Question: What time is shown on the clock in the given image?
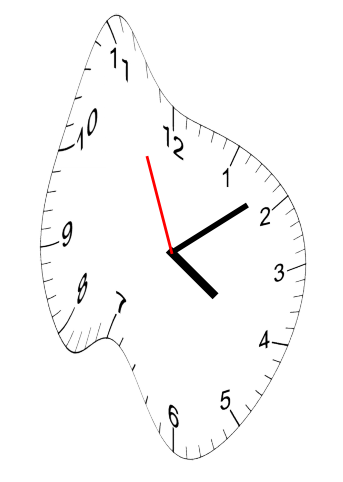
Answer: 04:08:56